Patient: sex F, age 38
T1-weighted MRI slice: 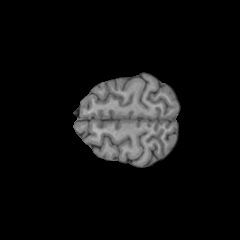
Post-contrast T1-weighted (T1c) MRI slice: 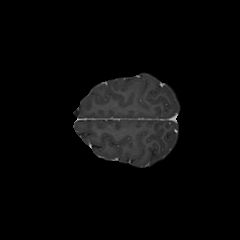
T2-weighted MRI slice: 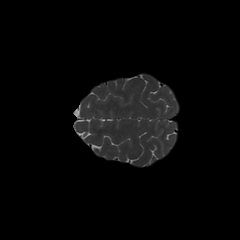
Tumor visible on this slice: no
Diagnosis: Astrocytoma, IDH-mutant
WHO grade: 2